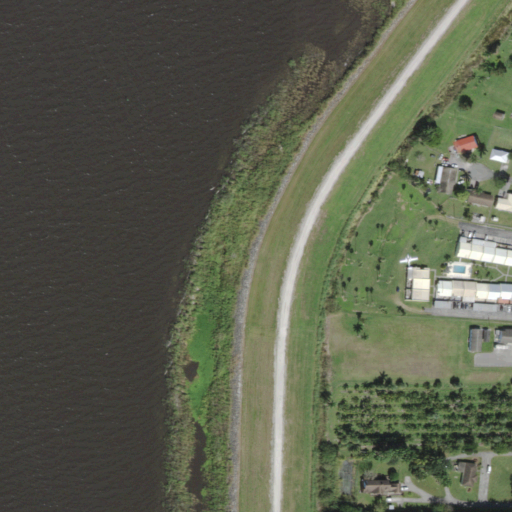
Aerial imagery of cape in Florida named Bacom Point containing open water, open development, herbaceous wetlands, grassland, low intensity development, medium intensity development, woody wetlands, and high intensity development